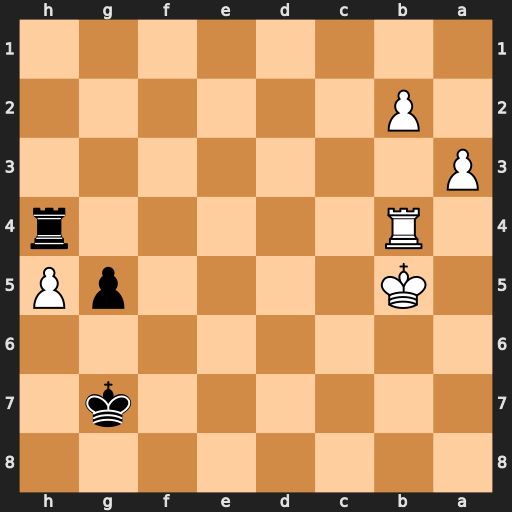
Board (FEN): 8/6k1/8/1K4pP/1R5r/P7/1P6/8
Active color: b
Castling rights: -
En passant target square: -
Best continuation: Rxb4+ Kxb4 g4